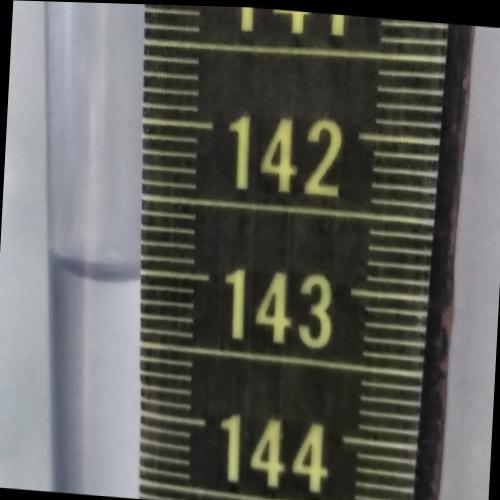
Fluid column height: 143.1 cm